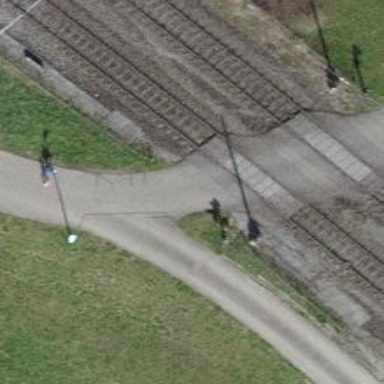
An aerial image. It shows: Level crossing along the railway.